Aerial crown-view tile of a tropical tree (Barro Colorado Island, Panama), acquired 20240716:
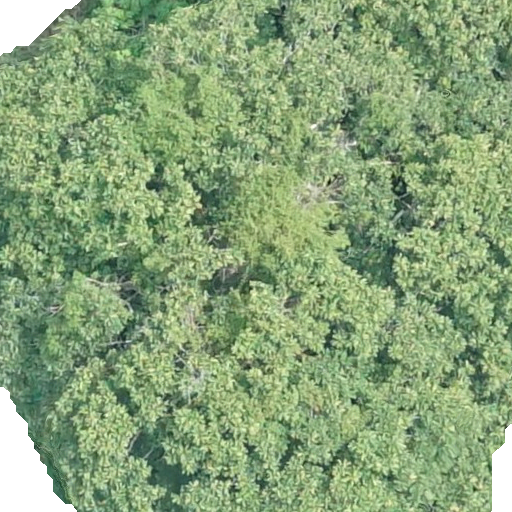
Species: Dipteryx oleifera
GBIF accepted scientific name: Dipteryx oleifera
Crown area: 507.993 m²